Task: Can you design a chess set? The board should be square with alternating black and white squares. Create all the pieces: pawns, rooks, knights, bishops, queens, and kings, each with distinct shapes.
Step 1645:
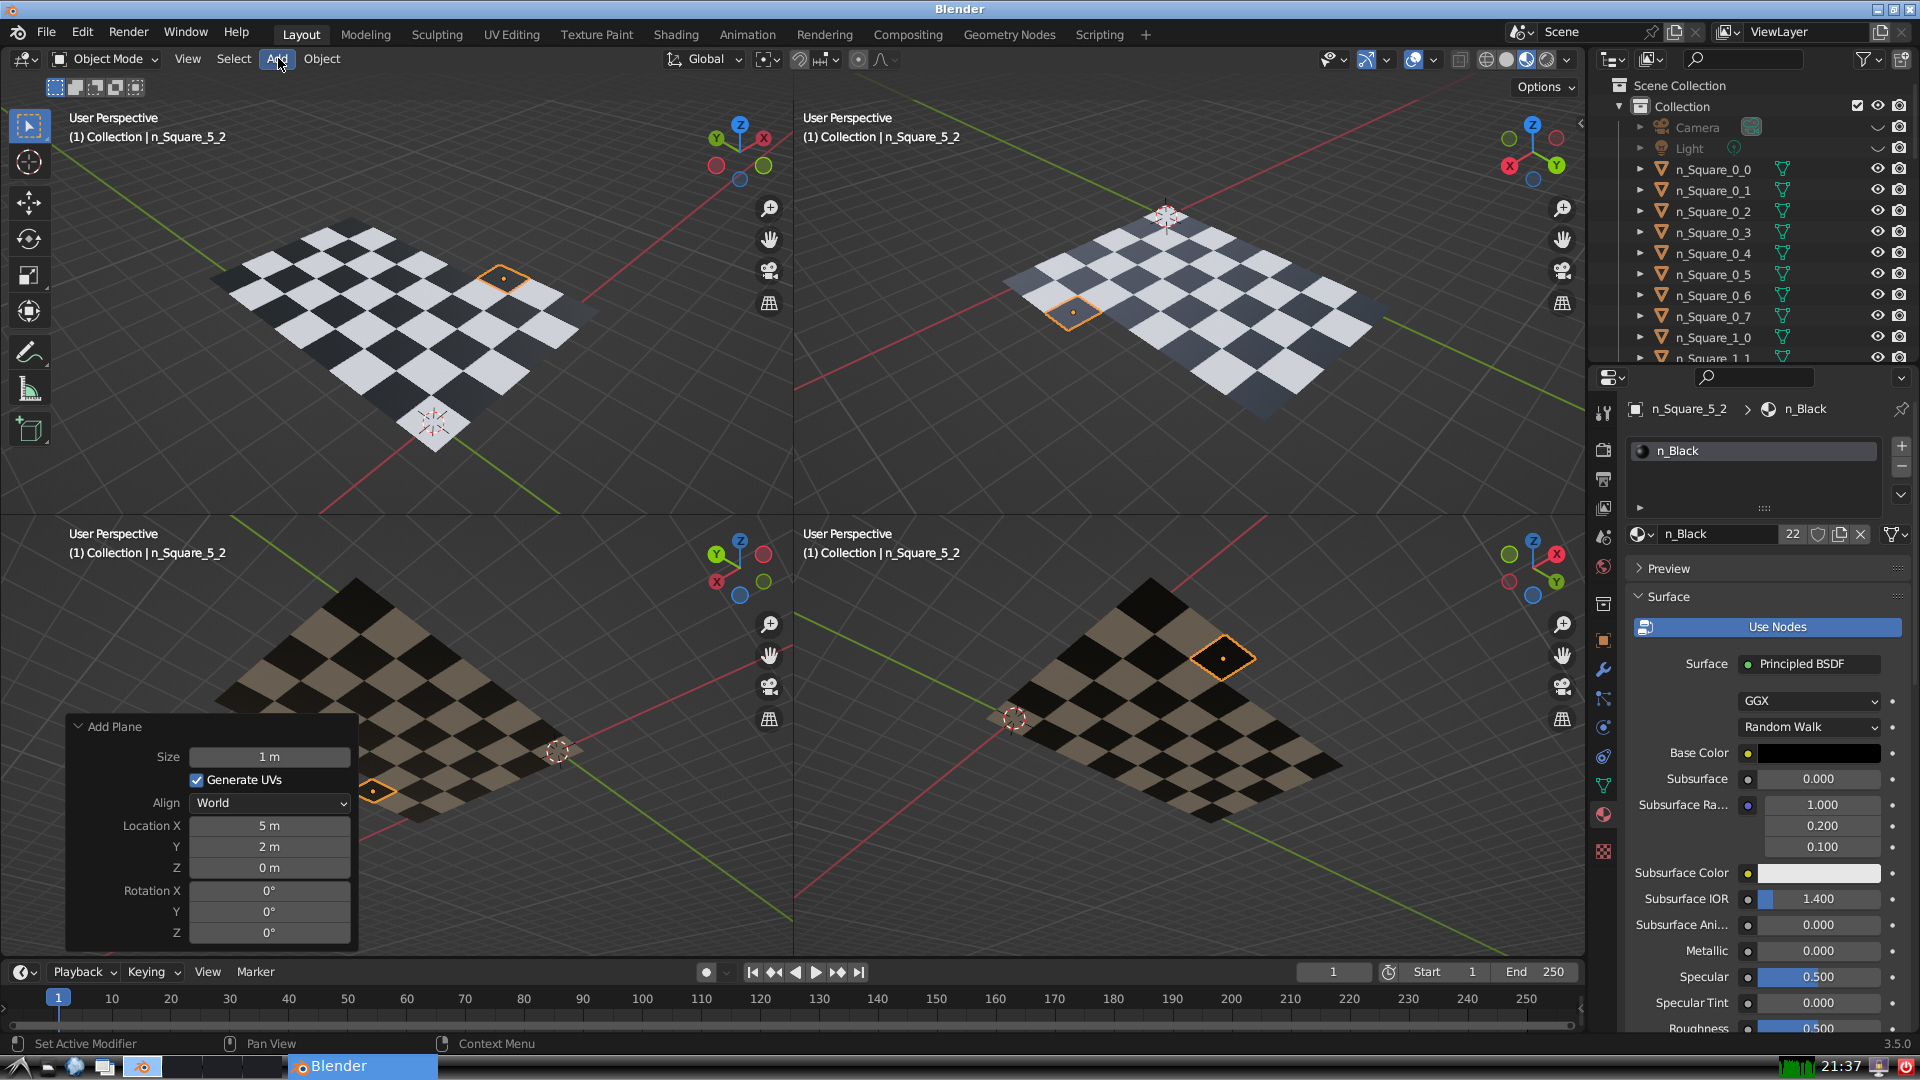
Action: click: no